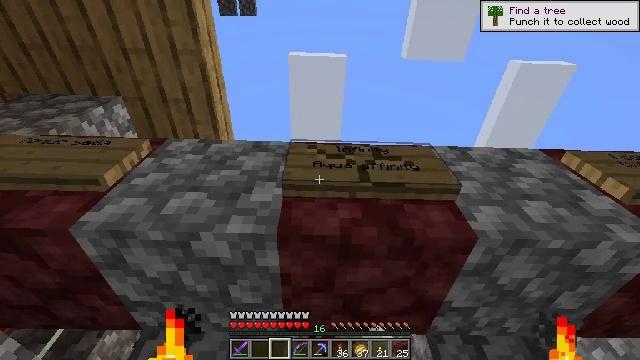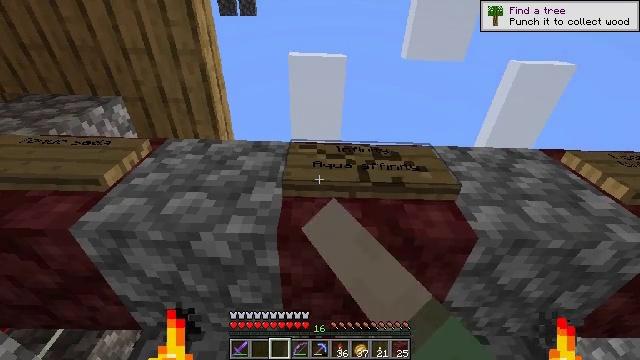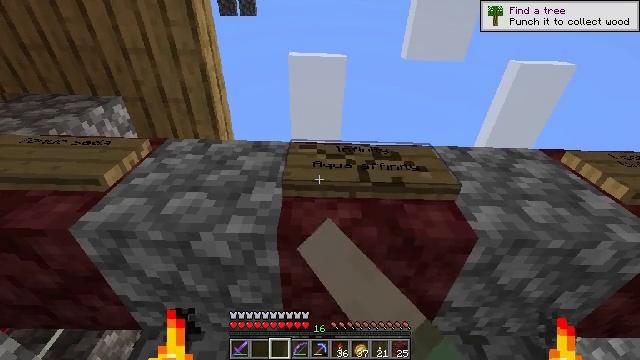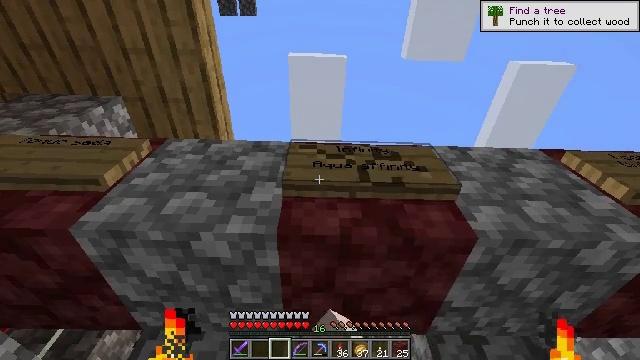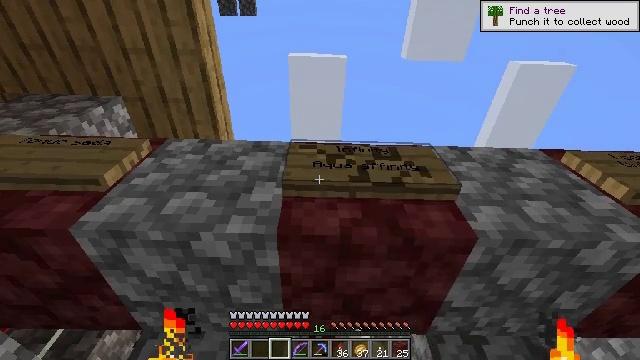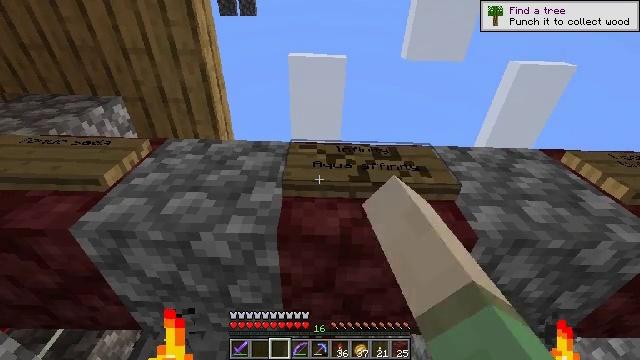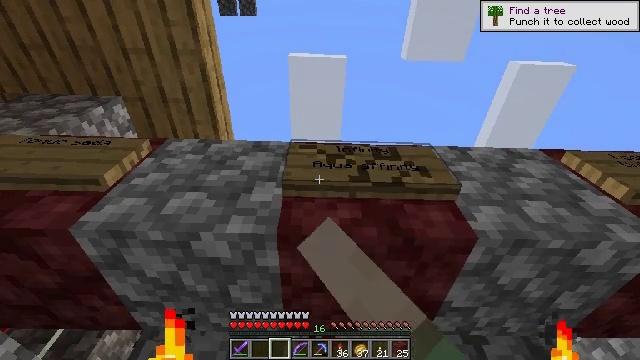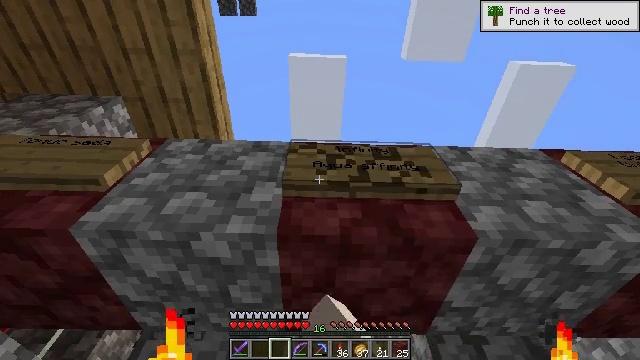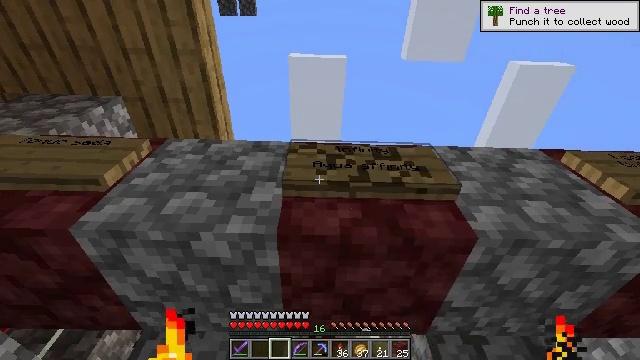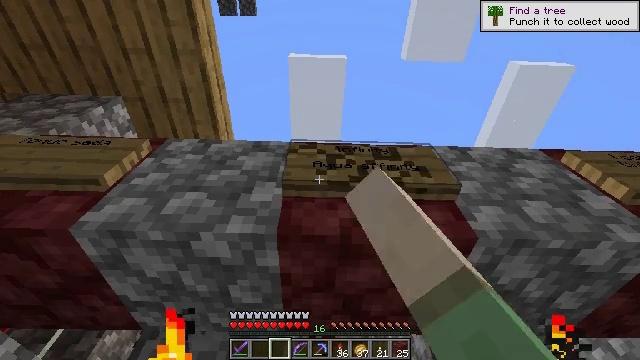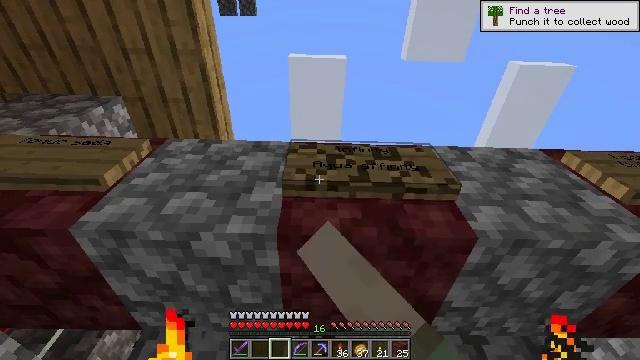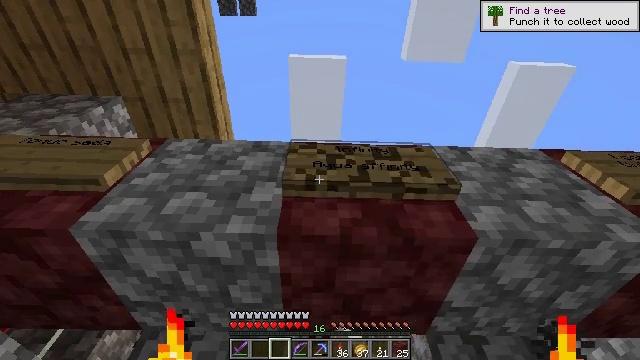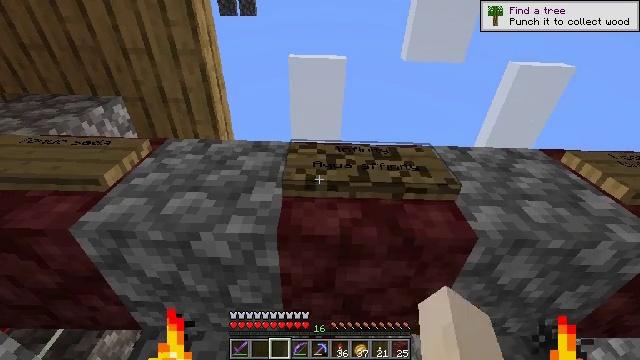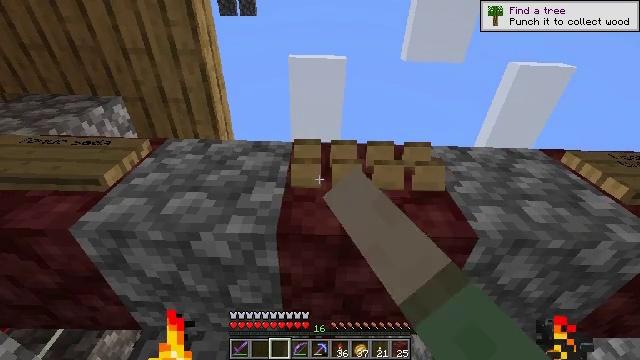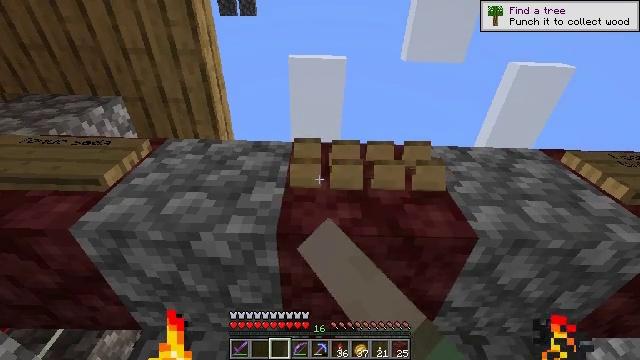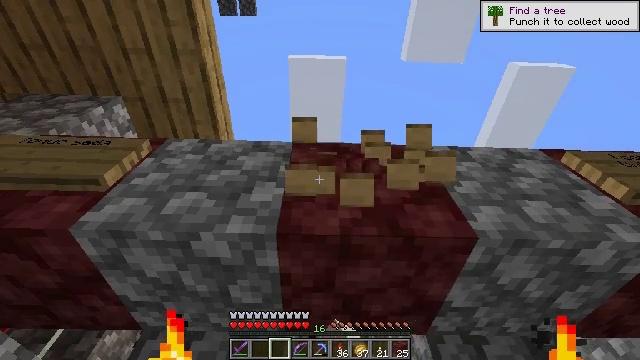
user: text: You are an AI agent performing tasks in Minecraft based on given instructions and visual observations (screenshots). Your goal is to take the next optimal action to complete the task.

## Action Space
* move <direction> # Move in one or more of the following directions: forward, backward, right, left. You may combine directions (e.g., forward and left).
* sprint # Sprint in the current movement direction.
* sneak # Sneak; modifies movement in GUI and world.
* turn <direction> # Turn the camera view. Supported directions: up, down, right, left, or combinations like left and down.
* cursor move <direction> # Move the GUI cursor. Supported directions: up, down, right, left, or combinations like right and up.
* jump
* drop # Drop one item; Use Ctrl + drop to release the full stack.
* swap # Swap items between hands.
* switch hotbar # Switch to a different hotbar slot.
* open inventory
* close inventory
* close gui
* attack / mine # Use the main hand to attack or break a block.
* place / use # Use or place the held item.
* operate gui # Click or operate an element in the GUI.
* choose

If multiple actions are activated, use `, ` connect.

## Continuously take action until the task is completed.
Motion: motion action
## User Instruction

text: Collect the oak wall sign by mining it.
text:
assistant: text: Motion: attack / mine
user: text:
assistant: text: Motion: attack / mine
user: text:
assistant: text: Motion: attack / mine
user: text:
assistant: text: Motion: attack / mine
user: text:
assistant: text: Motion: attack / mine
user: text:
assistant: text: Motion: attack / mine
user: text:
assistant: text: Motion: attack / mine
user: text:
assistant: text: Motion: attack / mine
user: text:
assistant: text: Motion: attack / mine
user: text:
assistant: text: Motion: attack / mine
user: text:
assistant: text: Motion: attack / mine
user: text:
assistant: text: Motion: attack / mine
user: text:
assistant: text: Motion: attack / mine
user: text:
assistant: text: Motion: attack / mine
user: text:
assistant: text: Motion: attack / mine
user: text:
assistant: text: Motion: attack / mine
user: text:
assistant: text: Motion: attack / mine
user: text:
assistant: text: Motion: no_op
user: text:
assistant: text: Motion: no_op